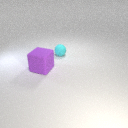
small cyan rubber sphere to the right of large purple rubber cube